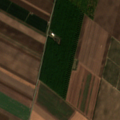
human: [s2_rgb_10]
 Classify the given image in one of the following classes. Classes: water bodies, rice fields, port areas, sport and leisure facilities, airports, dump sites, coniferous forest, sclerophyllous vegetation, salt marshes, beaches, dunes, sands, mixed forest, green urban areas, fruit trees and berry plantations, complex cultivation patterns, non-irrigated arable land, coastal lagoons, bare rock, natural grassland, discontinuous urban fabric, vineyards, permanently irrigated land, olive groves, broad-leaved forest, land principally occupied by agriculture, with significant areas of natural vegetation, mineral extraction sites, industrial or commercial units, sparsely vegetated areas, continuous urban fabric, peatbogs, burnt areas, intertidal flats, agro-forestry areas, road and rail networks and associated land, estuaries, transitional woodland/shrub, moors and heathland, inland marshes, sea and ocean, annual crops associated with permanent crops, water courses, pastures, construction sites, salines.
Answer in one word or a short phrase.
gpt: non-irrigated arable land, broad-leaved forest